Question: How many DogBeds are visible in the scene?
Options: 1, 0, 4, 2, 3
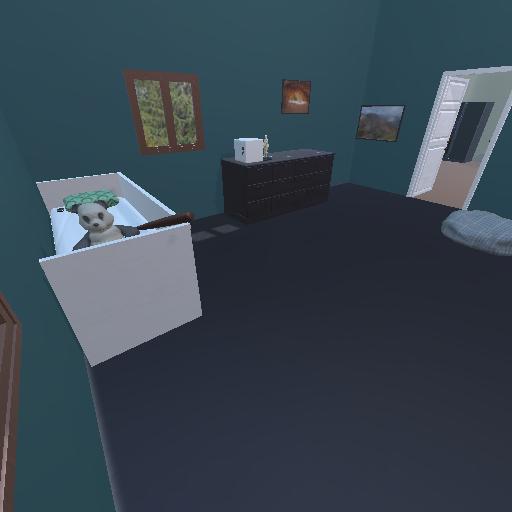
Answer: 1